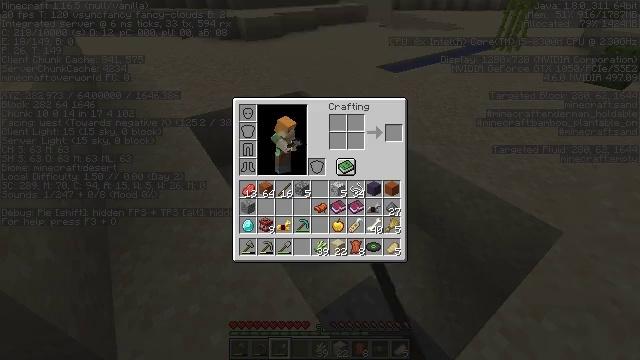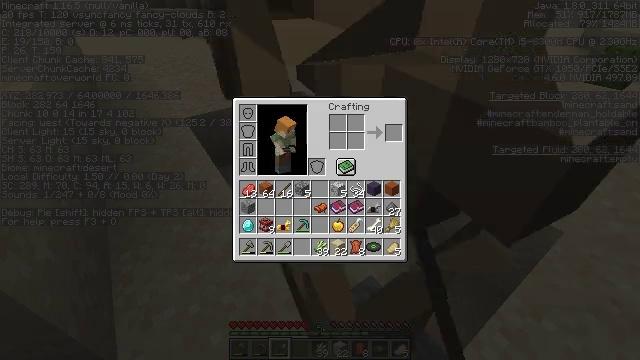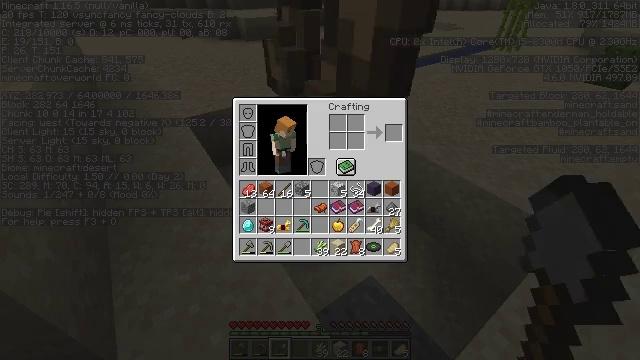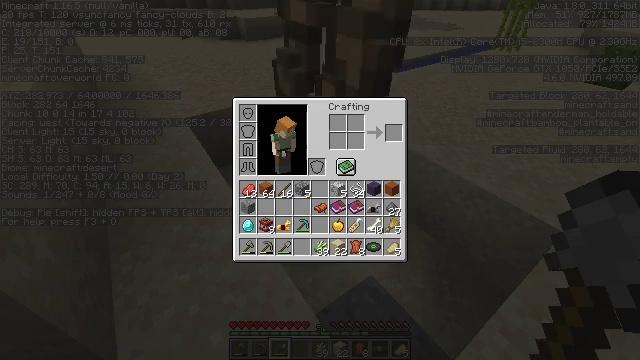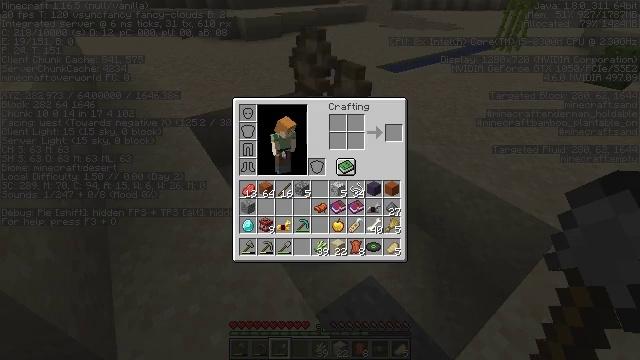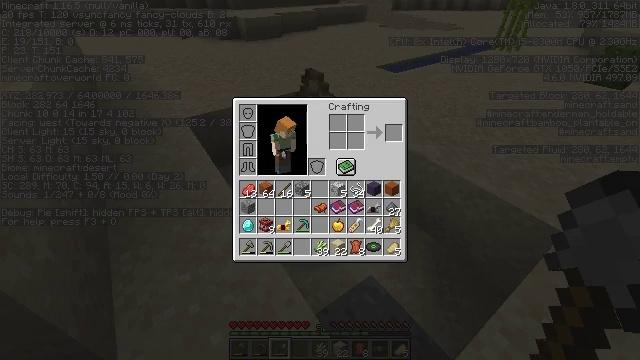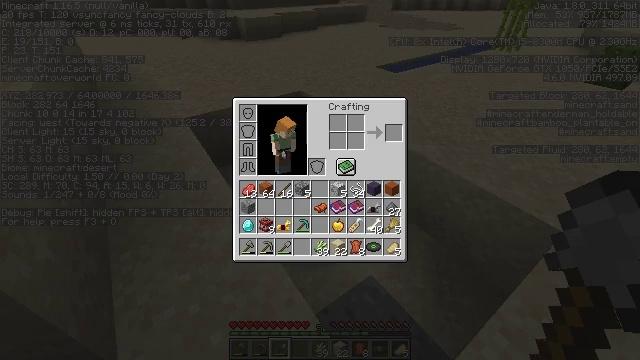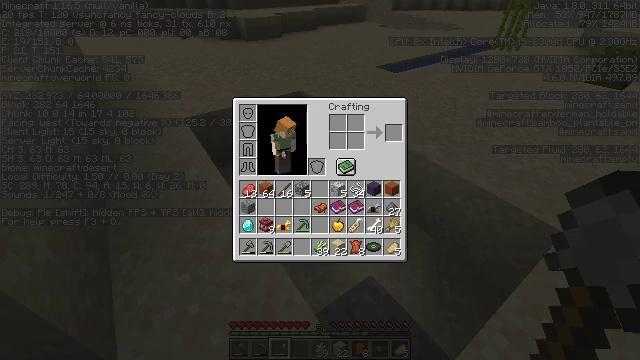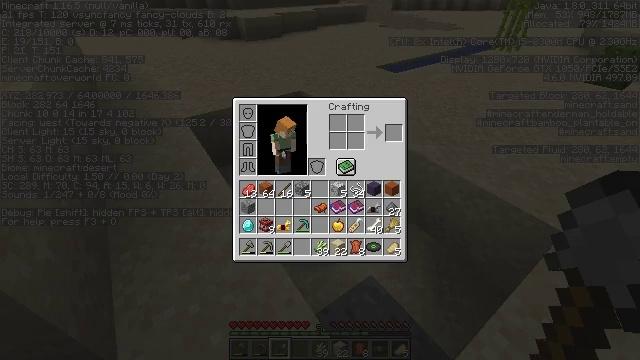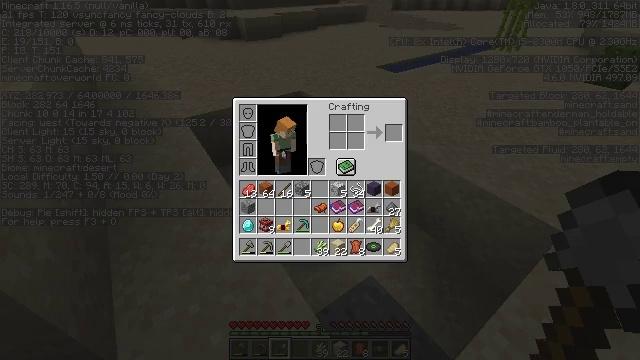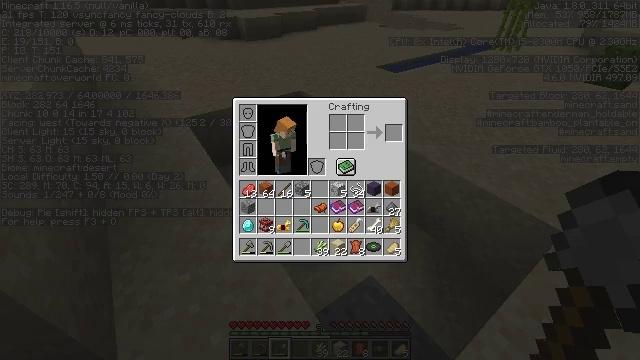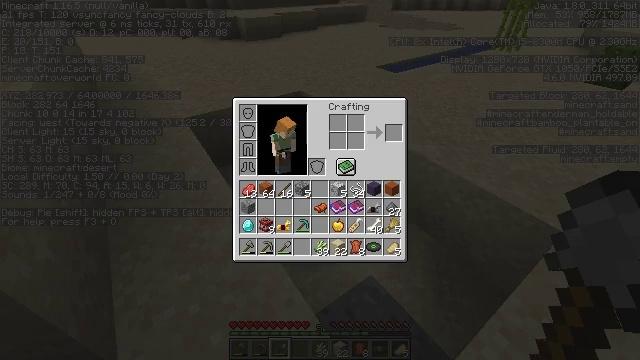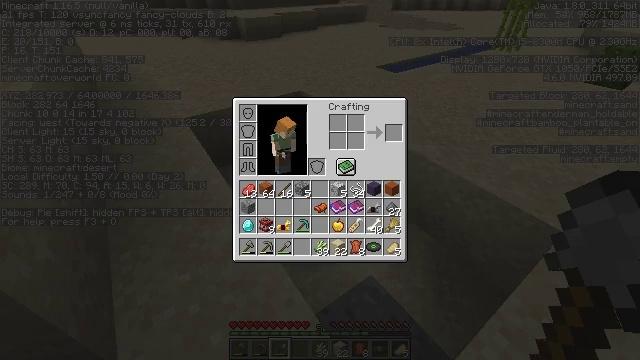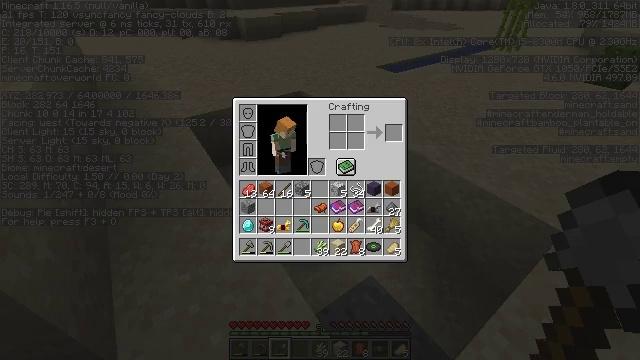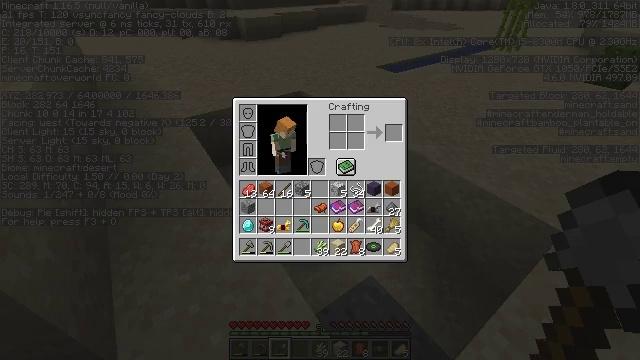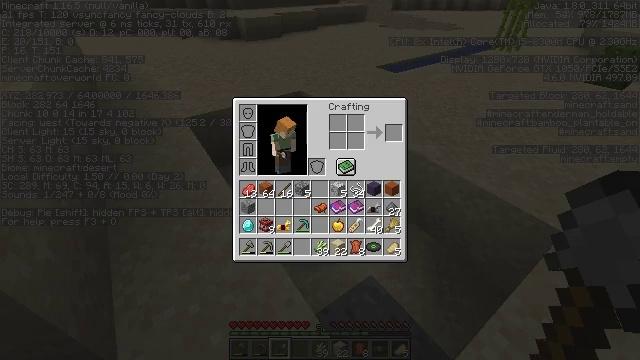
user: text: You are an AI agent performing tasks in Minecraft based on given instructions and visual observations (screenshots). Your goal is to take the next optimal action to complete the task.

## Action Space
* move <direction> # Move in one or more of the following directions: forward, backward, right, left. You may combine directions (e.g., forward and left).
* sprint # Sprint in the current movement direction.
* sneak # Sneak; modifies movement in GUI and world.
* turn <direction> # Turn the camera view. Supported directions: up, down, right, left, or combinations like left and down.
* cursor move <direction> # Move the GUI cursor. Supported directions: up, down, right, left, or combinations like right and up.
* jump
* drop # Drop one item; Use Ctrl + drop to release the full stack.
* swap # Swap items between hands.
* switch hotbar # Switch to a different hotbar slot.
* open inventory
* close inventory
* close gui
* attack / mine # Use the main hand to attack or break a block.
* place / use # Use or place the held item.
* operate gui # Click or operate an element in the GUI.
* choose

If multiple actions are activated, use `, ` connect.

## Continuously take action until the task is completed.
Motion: motion action
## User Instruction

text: Attack the ground to gather sand.
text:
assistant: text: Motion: open gui
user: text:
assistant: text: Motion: cursor move left and down
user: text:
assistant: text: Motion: no_op
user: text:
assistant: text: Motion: no_op
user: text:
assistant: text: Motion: no_op
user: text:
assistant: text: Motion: no_op
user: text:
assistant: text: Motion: no_op
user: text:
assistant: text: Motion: no_op
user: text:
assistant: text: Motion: no_op
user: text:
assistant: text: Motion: no_op
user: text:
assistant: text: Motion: no_op
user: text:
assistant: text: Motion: no_op
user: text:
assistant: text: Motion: no_op
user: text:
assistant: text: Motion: no_op
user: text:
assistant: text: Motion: no_op
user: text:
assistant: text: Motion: no_op
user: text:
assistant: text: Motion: cursor move left
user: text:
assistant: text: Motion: turn left, close gui
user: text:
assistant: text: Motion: turn left and up
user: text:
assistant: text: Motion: turn left and up
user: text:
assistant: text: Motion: turn left and up
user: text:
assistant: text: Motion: turn left and up, attack / mine
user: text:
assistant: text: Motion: attack / mine
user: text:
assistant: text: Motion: attack / mine
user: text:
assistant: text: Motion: attack / mine
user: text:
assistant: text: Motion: attack / mine
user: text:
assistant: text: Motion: attack / mine
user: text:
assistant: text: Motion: attack / mine
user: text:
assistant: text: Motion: attack / mine
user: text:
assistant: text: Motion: attack / mine